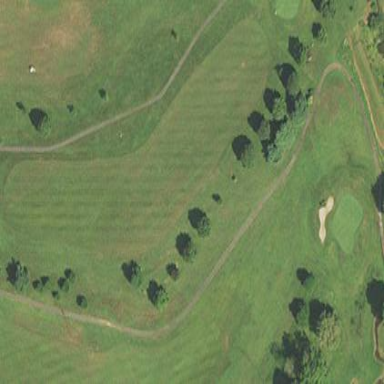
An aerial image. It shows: Grassy fairway on golf course.